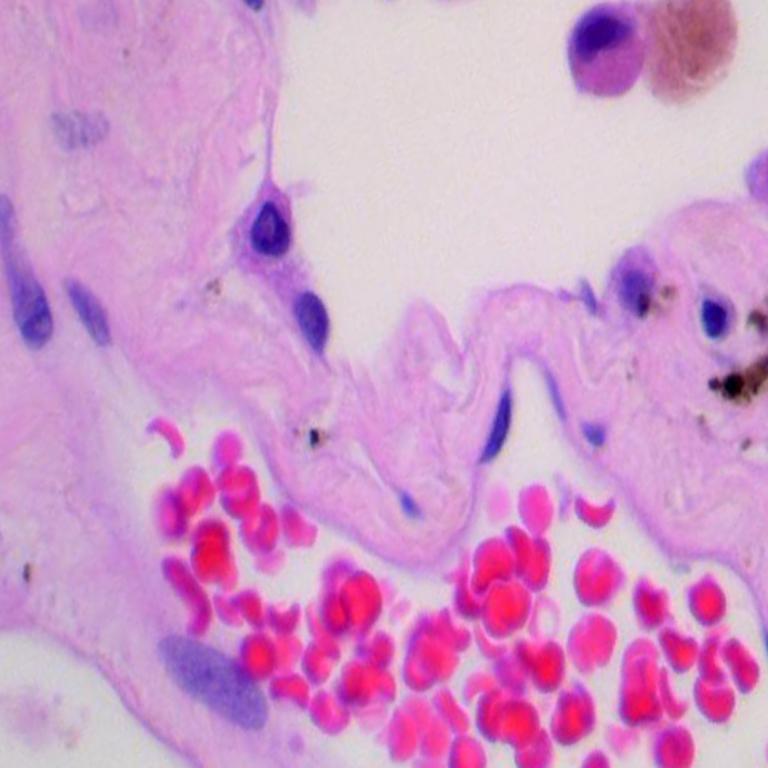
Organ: lung
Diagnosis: benign